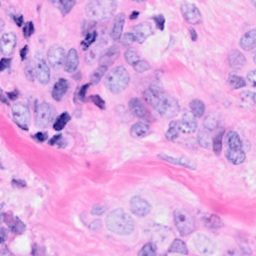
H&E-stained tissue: Breast